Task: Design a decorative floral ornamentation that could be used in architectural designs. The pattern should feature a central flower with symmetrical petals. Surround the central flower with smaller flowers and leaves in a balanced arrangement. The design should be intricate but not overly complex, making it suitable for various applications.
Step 712:
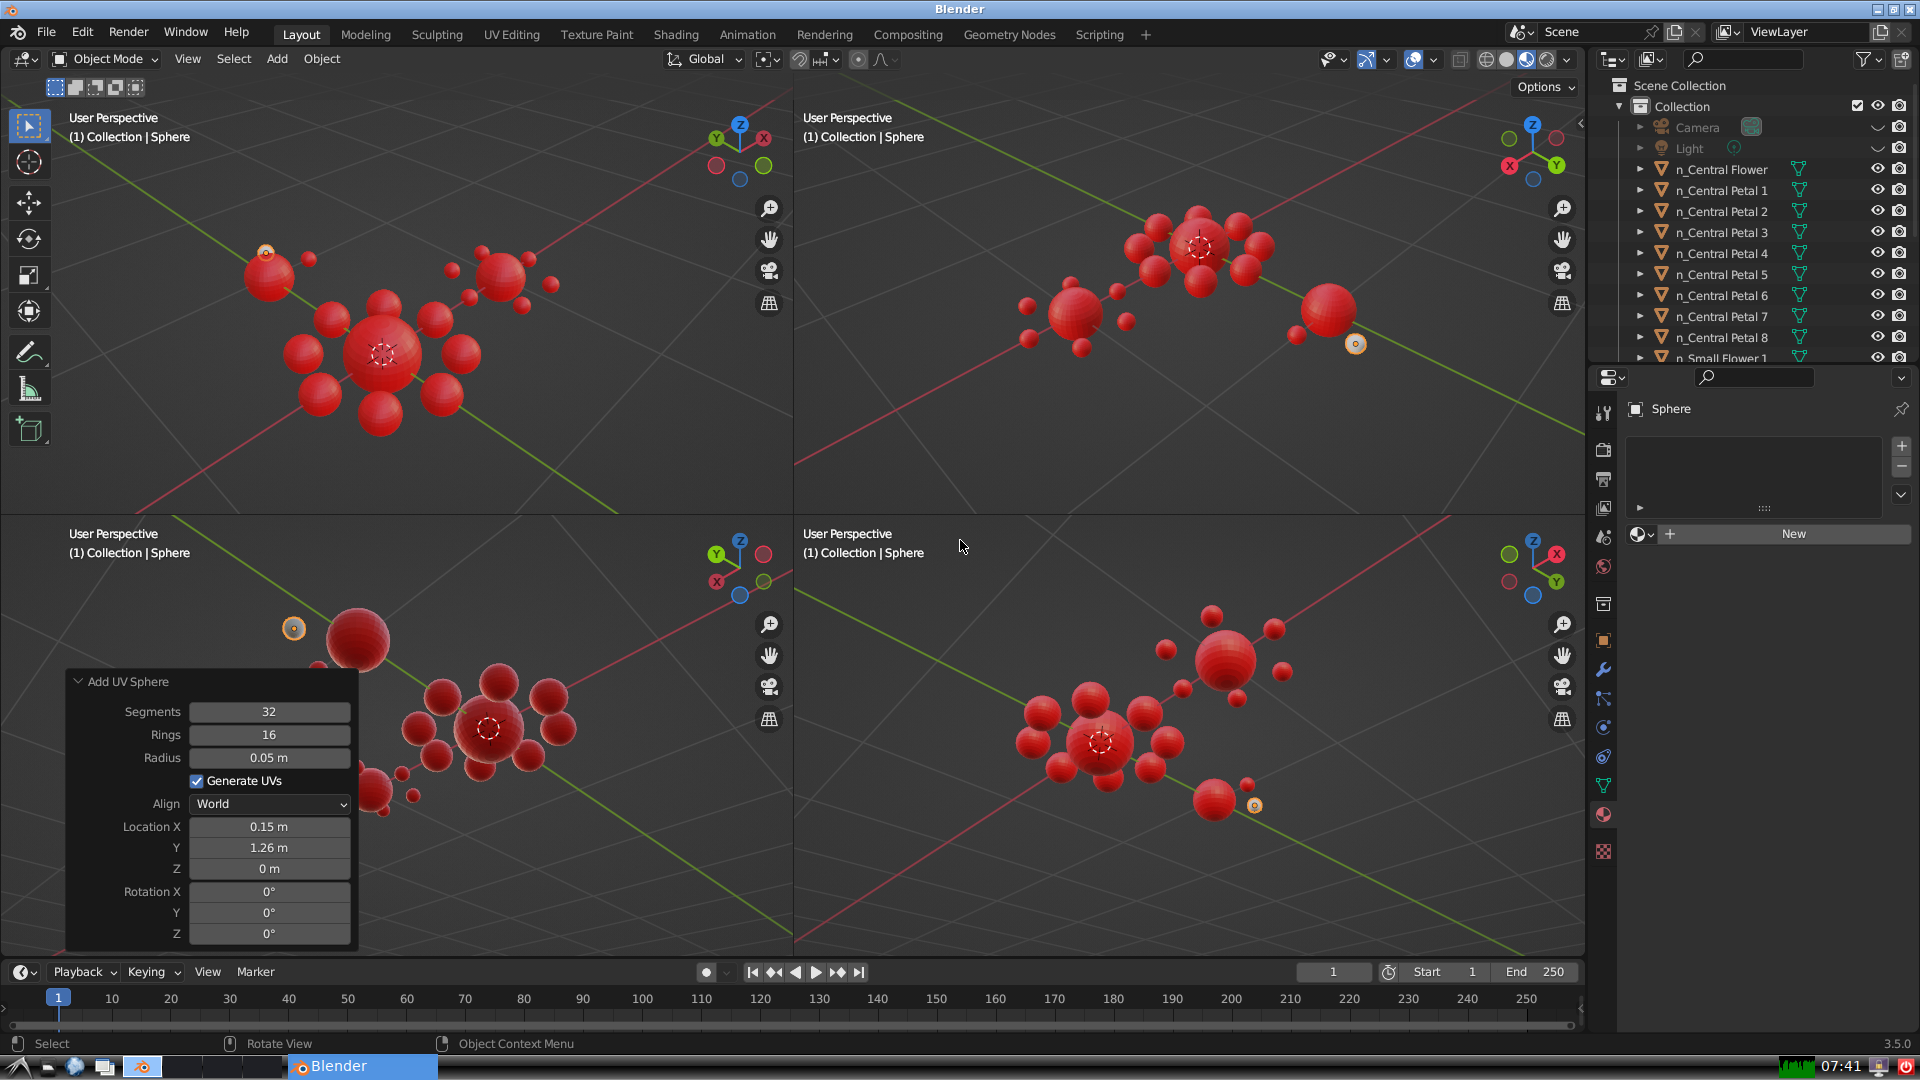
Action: {"key_press": ['Ctrl, Home']}